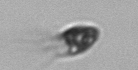
Label: Balanion